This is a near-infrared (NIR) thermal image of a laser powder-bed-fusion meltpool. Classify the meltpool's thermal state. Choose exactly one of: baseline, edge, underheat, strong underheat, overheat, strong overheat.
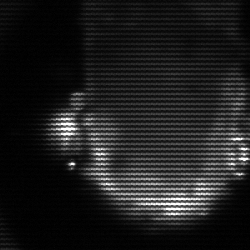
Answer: baseline